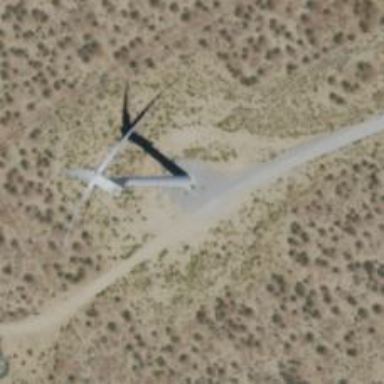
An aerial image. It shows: Wind generator powered by Vestas horizontal axis wind turbine.